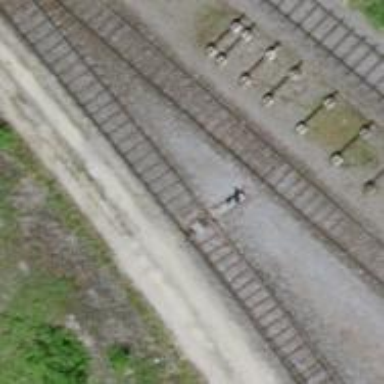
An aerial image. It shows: Railway line with contact line electrification. This is spur service line.